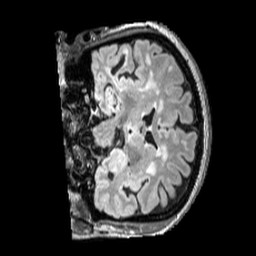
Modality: FLAIR
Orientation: coronal
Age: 62
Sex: female
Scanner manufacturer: siemens
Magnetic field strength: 3 T
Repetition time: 5 s
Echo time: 0.387 s